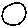
Label: circle